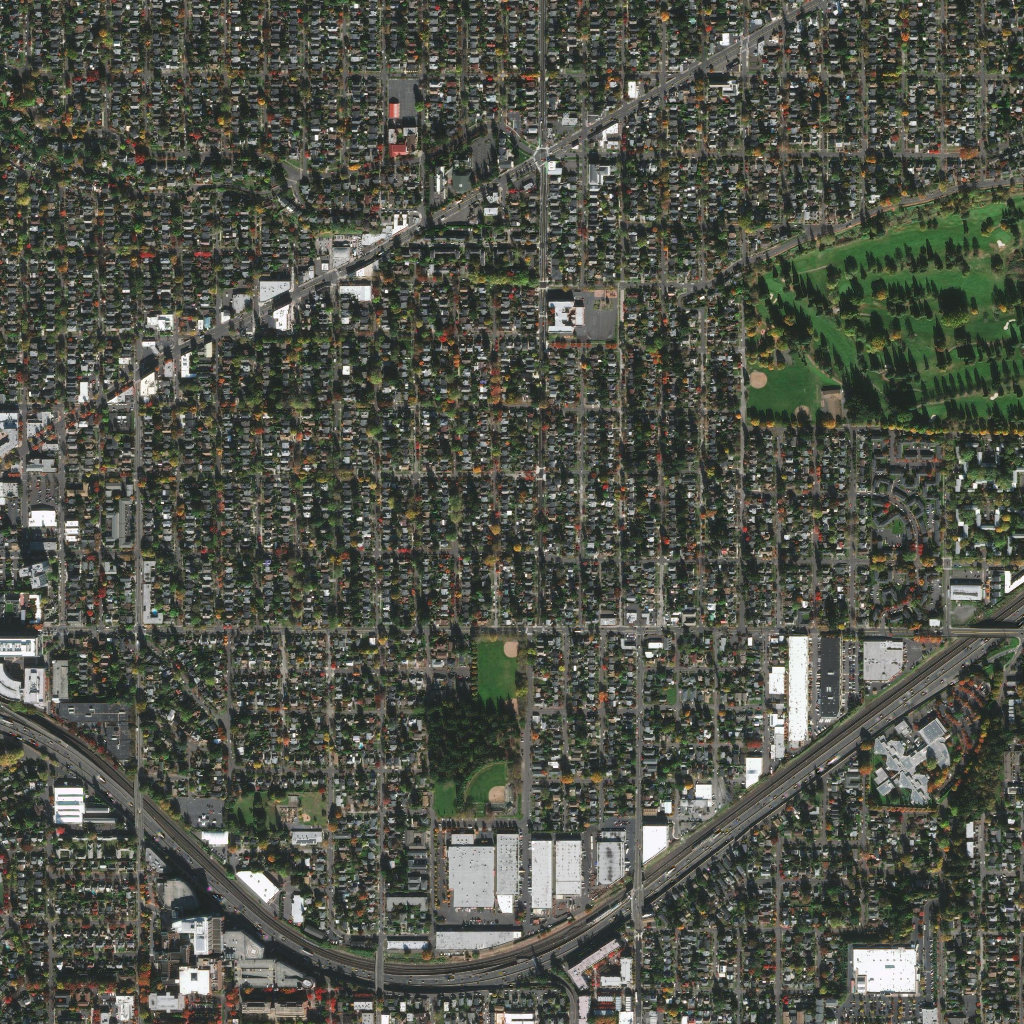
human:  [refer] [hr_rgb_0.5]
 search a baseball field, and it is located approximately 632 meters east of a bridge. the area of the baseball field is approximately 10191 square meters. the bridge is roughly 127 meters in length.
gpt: <box>[[45, 73, 50, 79, 0]]</box>